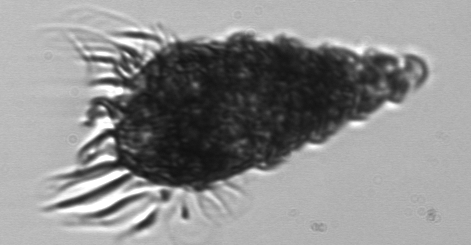
Label: Laboea_strobila